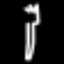
Label: fork